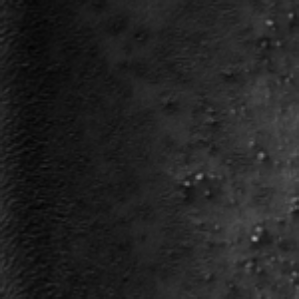
Label: frost